Question: The Sum of Percentage exceeds 100% in Winforms Pie chart with the following datapoints.
'''
series.Label = "#PERCENT{P0}"
series.Points.AddXY("", 3); // X=0 ,Y =3
series.Points.AddXY("", 21); // X=0 ,Y =21
'''

I guess, it could be a rounding issue, Is there any solution? Thanks in advance.
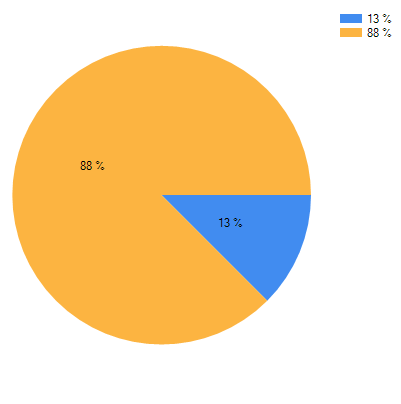
Answer: Your series contains { 3, 21 } which add up to 24. 3/24 = 12.5% (in your case 13%) and 21/24 = 87.5% (in your case 88%) due to your #PERCENT{P0} format signifying no decimal places.
The series values are being shown rounded up to the nearest integer.
Change your label format from:
'''
series.Label = "#PERCENT{P0}"
'''
...to:
'''
series.Label = "#PERCENT"
'''